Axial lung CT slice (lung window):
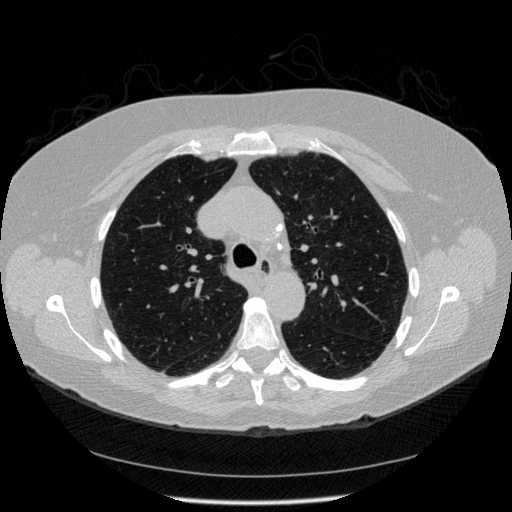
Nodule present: no